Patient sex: M
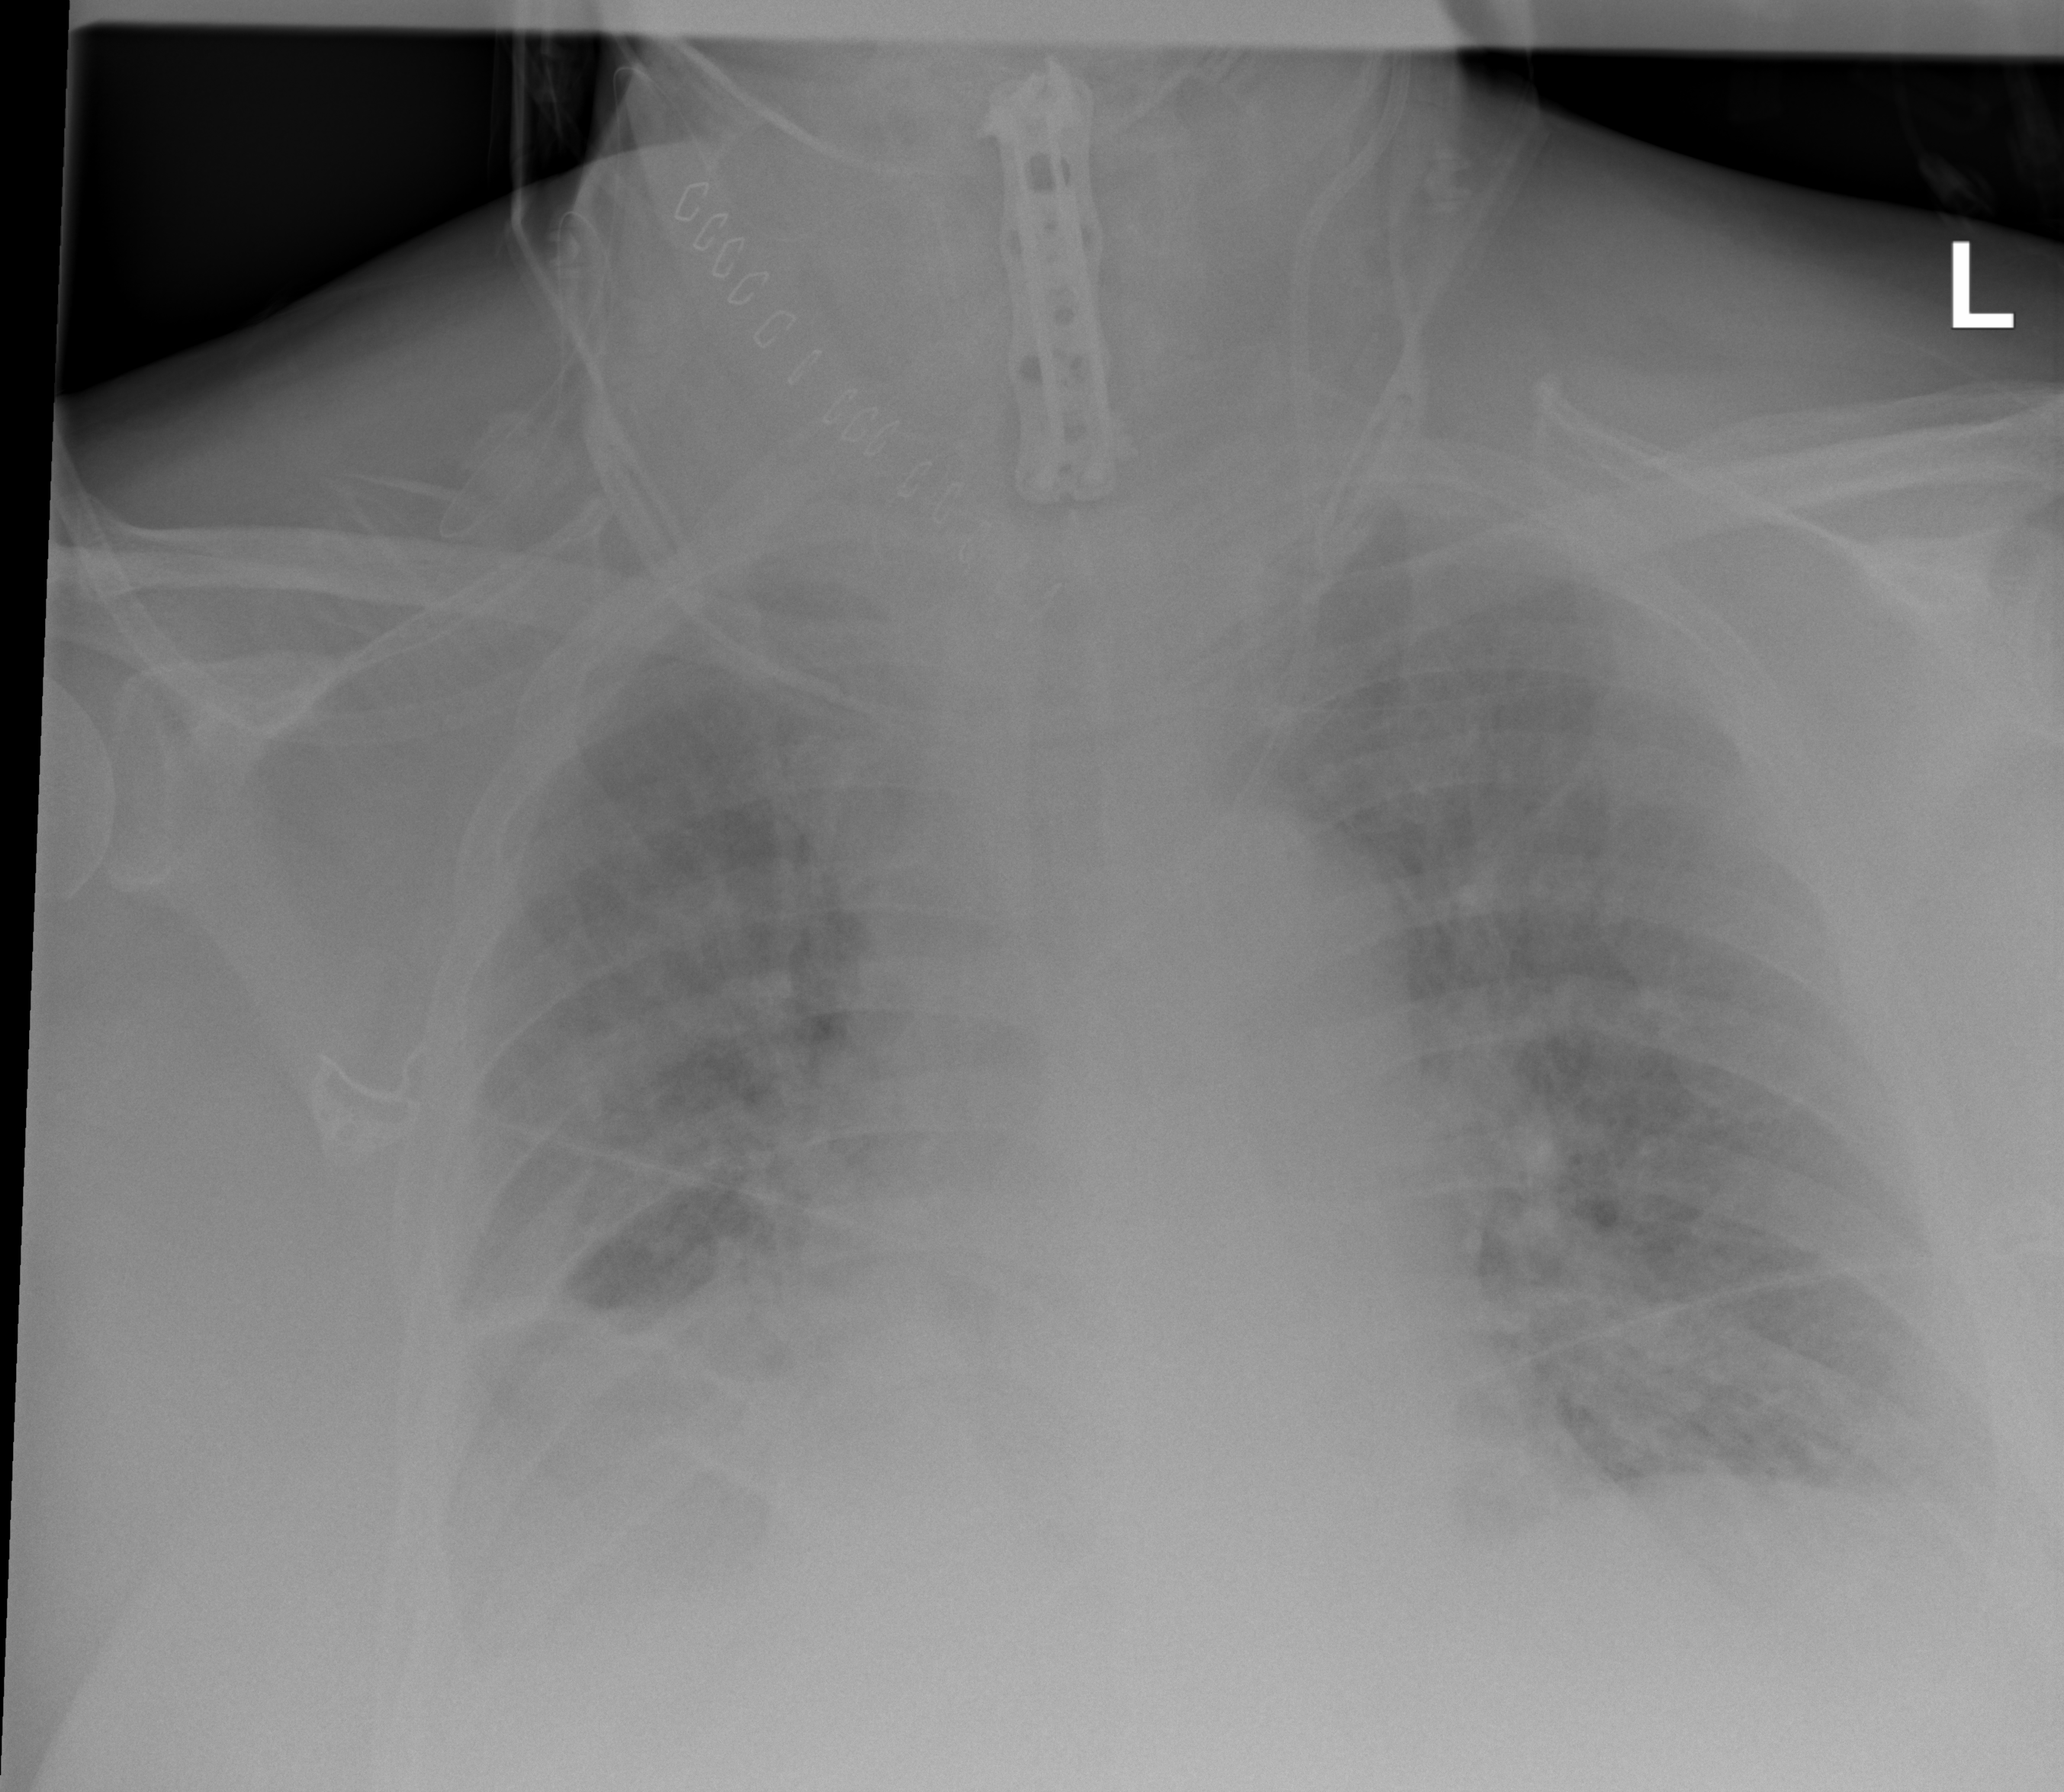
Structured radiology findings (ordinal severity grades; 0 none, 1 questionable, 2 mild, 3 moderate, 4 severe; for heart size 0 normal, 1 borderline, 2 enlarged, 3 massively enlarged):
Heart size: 2
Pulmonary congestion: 0
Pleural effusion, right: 2
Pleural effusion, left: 1
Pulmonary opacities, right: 0
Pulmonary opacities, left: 0
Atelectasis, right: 2
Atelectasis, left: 0